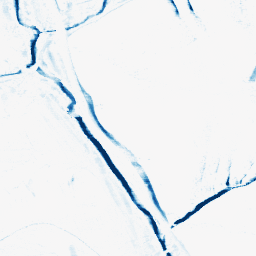
Category: morphological
Decomposition family: morphological_rect
Decomposition parameters: operation: closing
width: 10
height: 3
Upsampling method: quartic
Upsampling parameters: scale: 8
Upsampling scale: 8